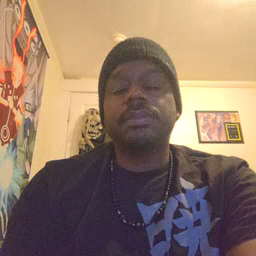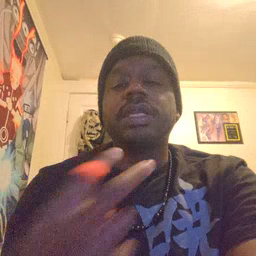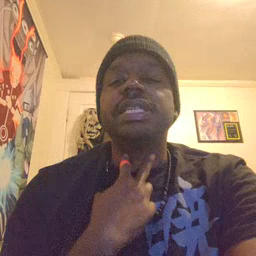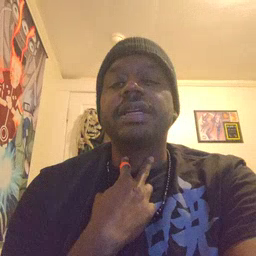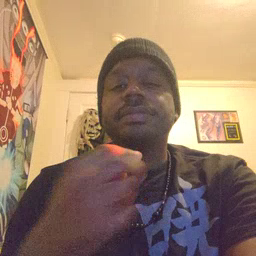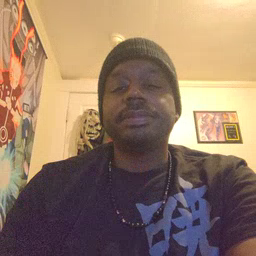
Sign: stuck